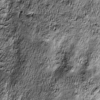
Label: not_dusty